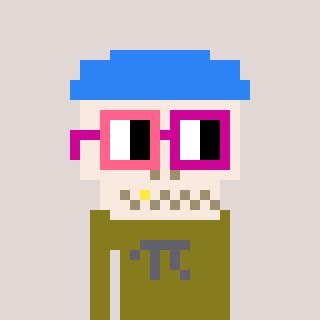
a pixel art character with square pink and red glasses, a skeleton-hat-shaped head and a gunk-colored body on a warm background